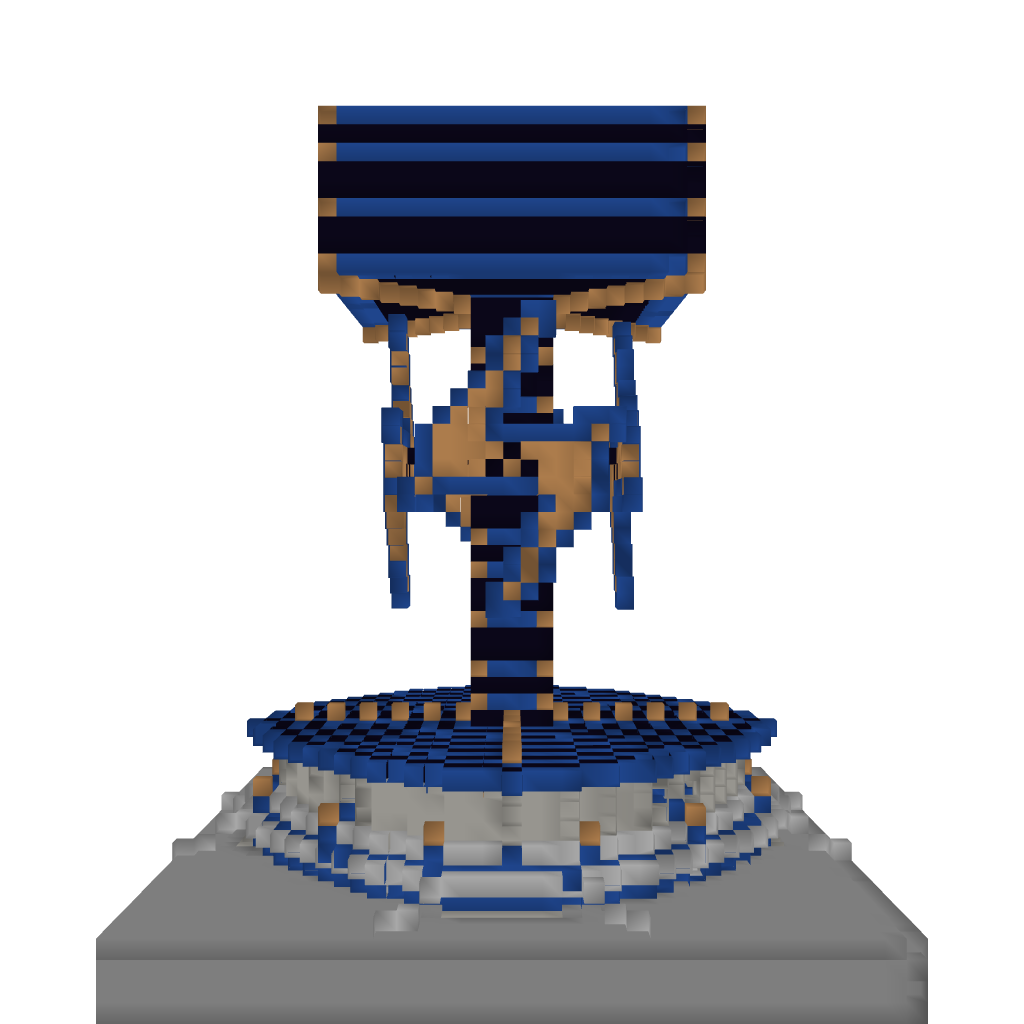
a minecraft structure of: XP Farm